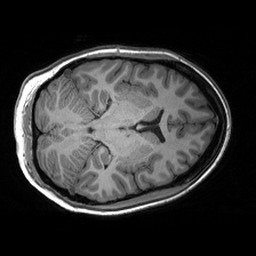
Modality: T1w
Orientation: axial
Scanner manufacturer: siemens
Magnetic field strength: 3 T
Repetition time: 2.53 s
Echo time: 0.00288 s